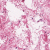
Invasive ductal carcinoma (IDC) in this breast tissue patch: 0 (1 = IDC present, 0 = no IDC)